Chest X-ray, AP view. Patient: 37 years old, sex M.
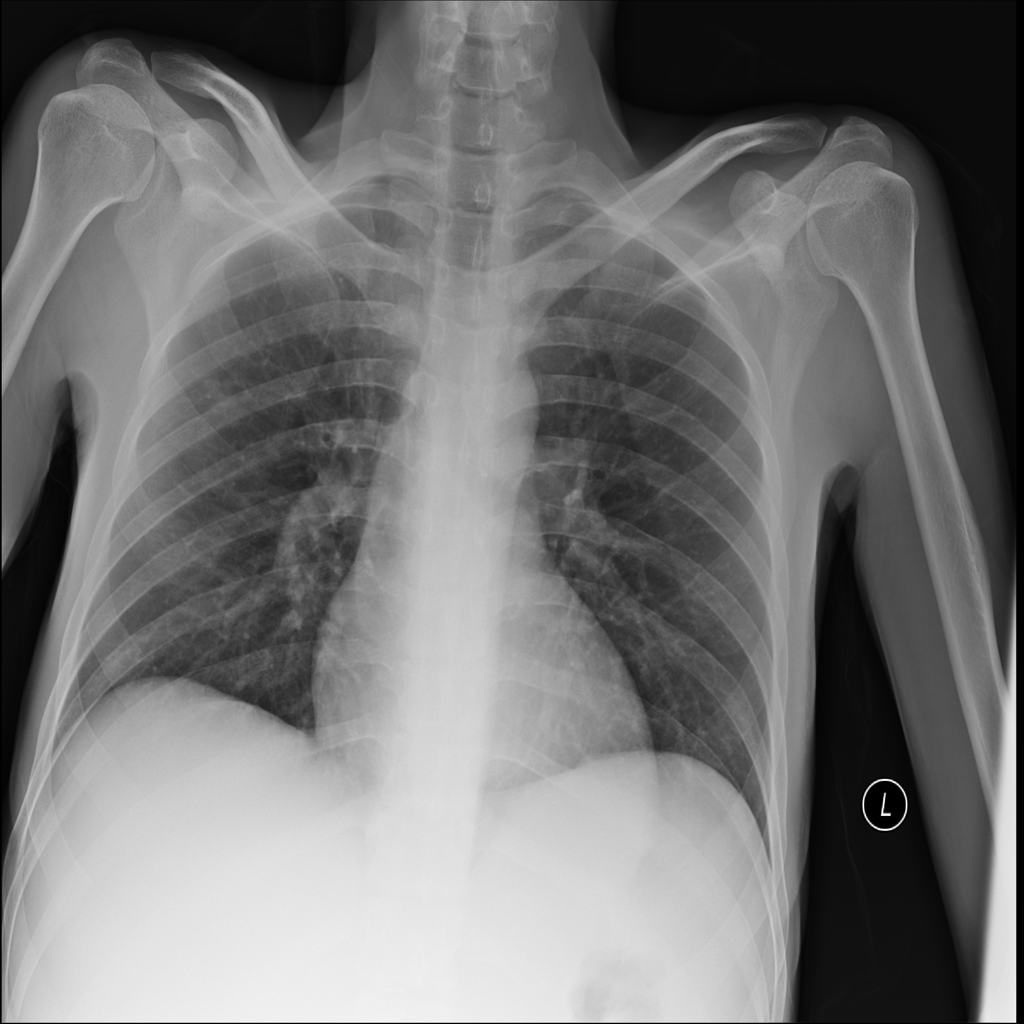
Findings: No Finding